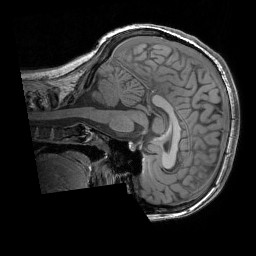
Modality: T1w
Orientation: sagittal
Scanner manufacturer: siemens
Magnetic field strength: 3 T
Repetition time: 1.83 s
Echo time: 0.00303 s